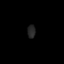
Tissue: lung
Cell type: T cells
Senescence score: 0.6036
Nuclear area (px): 110
Mean DAPI intensity: 35.064